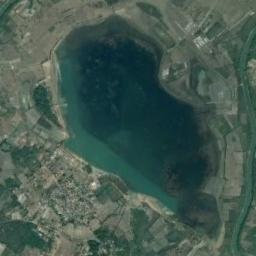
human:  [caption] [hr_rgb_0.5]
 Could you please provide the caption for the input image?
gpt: Many trees are beside the lake .

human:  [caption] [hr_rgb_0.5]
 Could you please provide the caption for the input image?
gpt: The lake lies in fields and villages and the water is deep green .

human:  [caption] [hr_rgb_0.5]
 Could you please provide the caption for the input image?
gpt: The lake is green in the picture .

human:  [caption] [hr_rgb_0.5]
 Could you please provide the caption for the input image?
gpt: An irregularly shaped turquoise lake surrounded by green and yellow-brown fields .

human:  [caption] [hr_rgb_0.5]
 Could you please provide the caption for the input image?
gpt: There are many farmlands around the green lake .